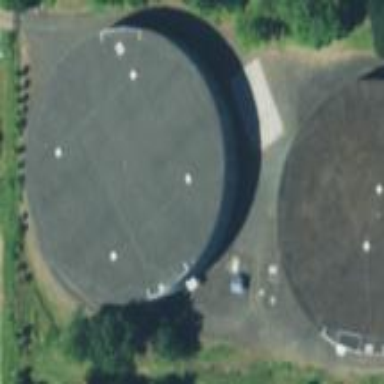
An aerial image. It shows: Concrete storage tank building used for storing water.